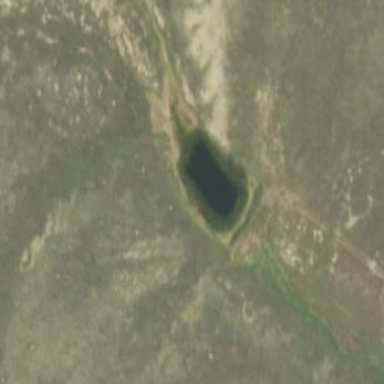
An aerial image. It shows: Reservoir area.